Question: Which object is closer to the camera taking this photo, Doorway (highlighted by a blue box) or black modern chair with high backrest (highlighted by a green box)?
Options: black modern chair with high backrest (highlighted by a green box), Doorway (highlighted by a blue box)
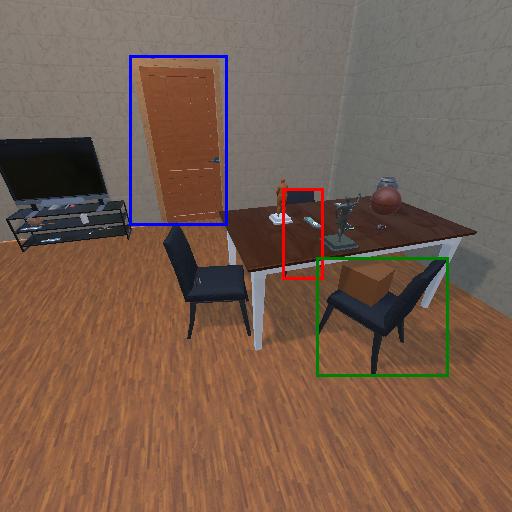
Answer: black modern chair with high backrest (highlighted by a green box)